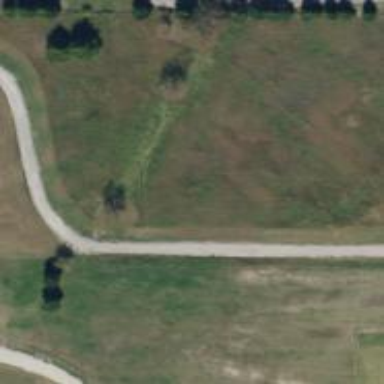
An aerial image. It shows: Driveway leading to service road.